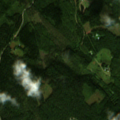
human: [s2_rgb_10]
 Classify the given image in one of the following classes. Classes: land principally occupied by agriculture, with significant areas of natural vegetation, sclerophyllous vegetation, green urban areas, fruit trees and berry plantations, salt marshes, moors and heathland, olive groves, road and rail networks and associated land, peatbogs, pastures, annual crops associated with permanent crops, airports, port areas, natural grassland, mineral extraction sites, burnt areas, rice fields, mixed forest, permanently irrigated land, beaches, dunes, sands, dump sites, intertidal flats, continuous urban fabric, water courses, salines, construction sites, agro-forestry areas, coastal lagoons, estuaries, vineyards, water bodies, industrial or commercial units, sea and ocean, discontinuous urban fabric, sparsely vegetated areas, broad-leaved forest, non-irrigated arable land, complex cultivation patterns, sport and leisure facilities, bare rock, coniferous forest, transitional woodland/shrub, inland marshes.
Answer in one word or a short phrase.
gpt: coniferous forest, mixed forest